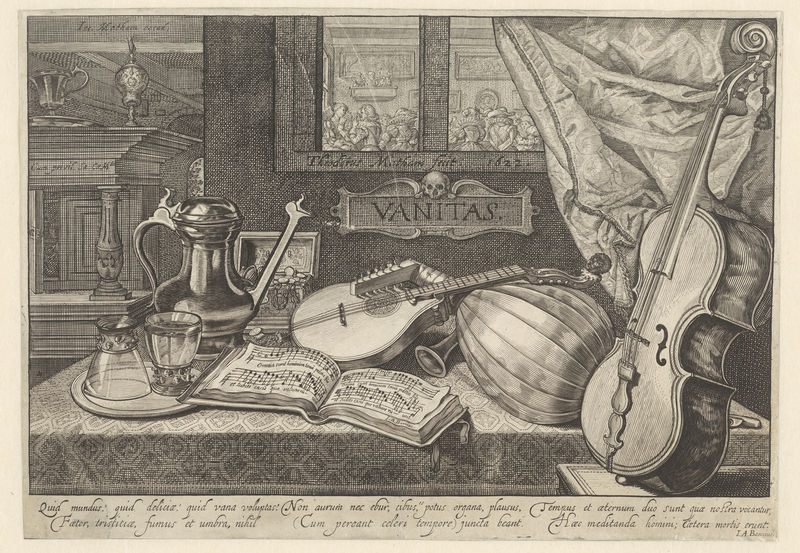
Titel: Vanitasstilleven met muziekinstrumenten (andere titel)
Künstler: Theodor Matham
Standort: Amsterdam
Institution: Rijksmuseum
Schlagwörter: white, window, black, table, tea, print, perspective, death, drawing, etching, glass, still life, music, notes, pencil, postcard, book, chest, learning, instruments, cups, calligraphy, pitcher, latin, skull, guitar, viola, violin, vanitas, vanity, violon, musical instruments, liute, intruments, drawinh